Question: !
I tried with below code.But the image is not setted.
'''
TKCalendarMonthView *calendar = [[TKCalendarMonthView alloc] init];
calendar.backgroundColor=[UIColor colorWithPatternImage:[UIImage imageNamed:@"fishimage.png"]];
'''
"Thanks in Advance"
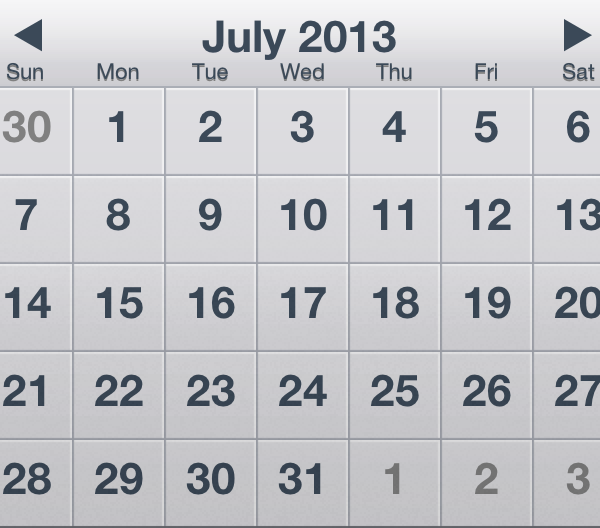
Answer: NO It is not possible to change whole image of Tapku calendar because it is collection of (may be) button/view which contain dates number. But you can change by following method of 'UIImage+TKCategory.m' class
'''
+ (UIImage*) imageNamedTK:(NSString*)str{
CGFloat s = 1.0f;
if([[UIScreen mainScreen] respondsToSelector:@selector(scale)]){
s = [[UIScreen mainScreen] scale];
}
//NSString *path = [NSString stringWithFormat:@"%@%@.png",str,s > 1 ? @"@2x":@""];
return [UIImage imageWithCGImage:[[UIImage imageNamed:@"img.jpg"]CGImage] scale:s orientation:UIImageOrientationUp]; // put here specific image name for display !
}
'''